Field crop: maize
Growth stage: 2
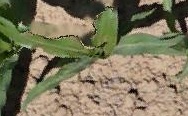
Species: maize